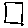
Label: square